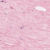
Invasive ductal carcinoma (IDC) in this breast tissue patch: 0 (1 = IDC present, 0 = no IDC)